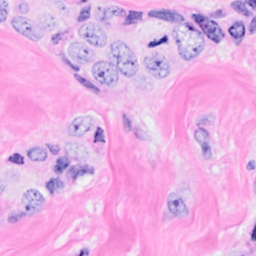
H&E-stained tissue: Breast